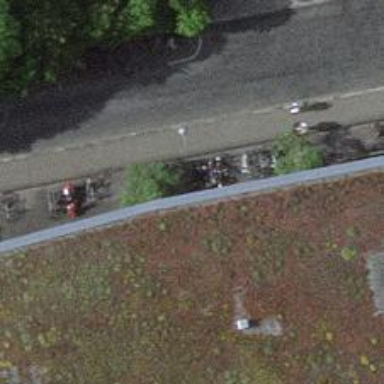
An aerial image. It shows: Bicycle parking with wide stands available.